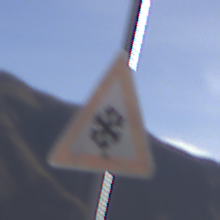
Verkehrszeichen: SchneeOderEisglaette
Umgebung: Outdoor, Nature
Tageszeit: MorningAfternoon
Wetter: PartlyCloudy
Licht: Natural
Jahreszeit: NotSpecified
Kontrast: HighContrast